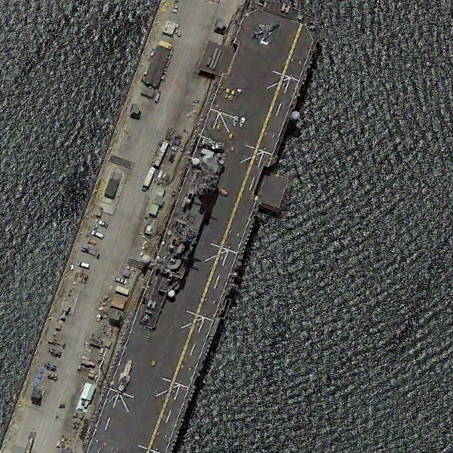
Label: assault